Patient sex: M
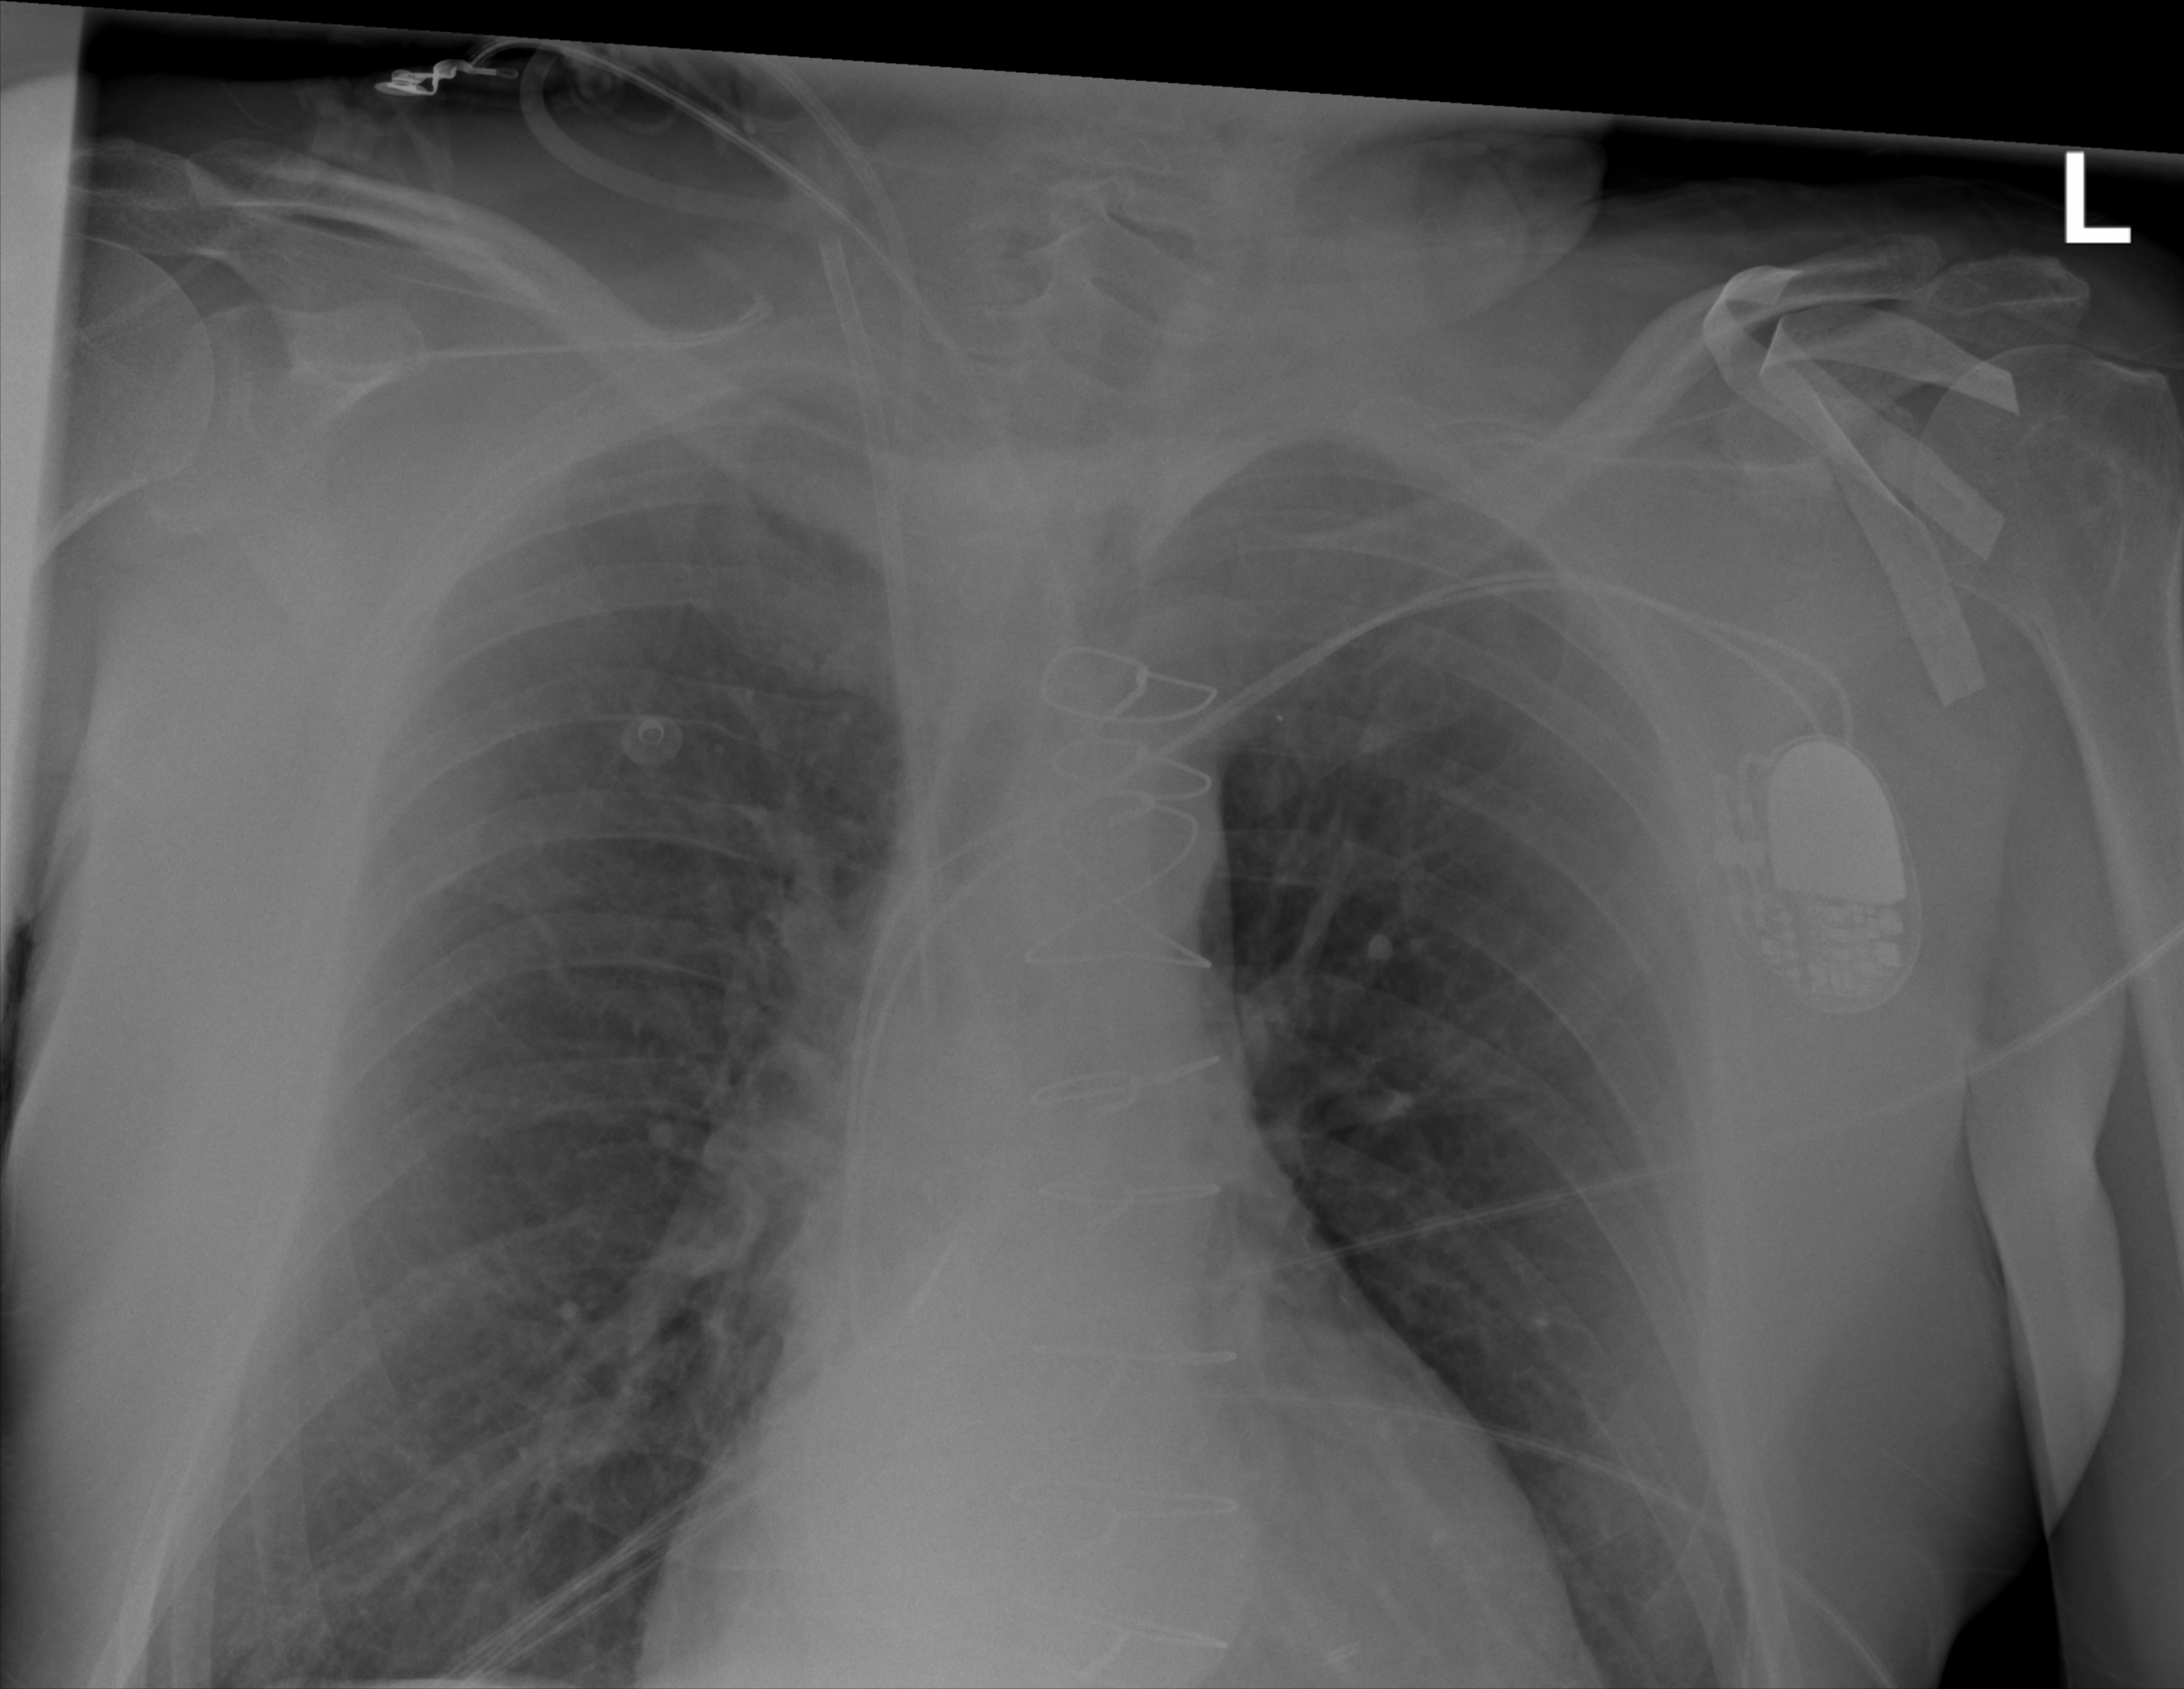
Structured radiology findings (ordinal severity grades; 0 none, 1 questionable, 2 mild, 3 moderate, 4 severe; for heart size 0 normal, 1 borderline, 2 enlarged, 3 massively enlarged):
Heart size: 0
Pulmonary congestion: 0
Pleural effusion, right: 0
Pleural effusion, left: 0
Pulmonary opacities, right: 0
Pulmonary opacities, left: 0
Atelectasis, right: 0
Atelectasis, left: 0